Question: I use Managed DirectX with C# to texture a sphere ('Mesh.Sphere').
I use the following code to calculate U and V:
'''
CustomVertex.PositionNormalTextured[] vertData = (CustomVertex.PositionNormalTextured[])tempMesh.VertexBuffer.Lock(0, typeof(CustomVertex.PositionNormalTextured), LockFlags.None, tempMesh.NumberVertices);
for (int i = 0; i < vertData.Length; ++i)
{
vertData[i].Tu = (float)(1.0 - (double)(0.5f + Math.Atan2(vertData[i].Nz, vertData[i].Nx) / (Math.PI * 2)));
vertData[i].Tv = (float)(0.5 - Math.Asin(vertData[i].Ny) / Math.PI);
}
'''
Now I have the problem, that the poles of the sphere and the poles of my texture (equirectangular projection) does not match.
The red points in the picture are the place where the poles of the sphere currently match the texture.
Can someone tell me what I can do to fix this problem?
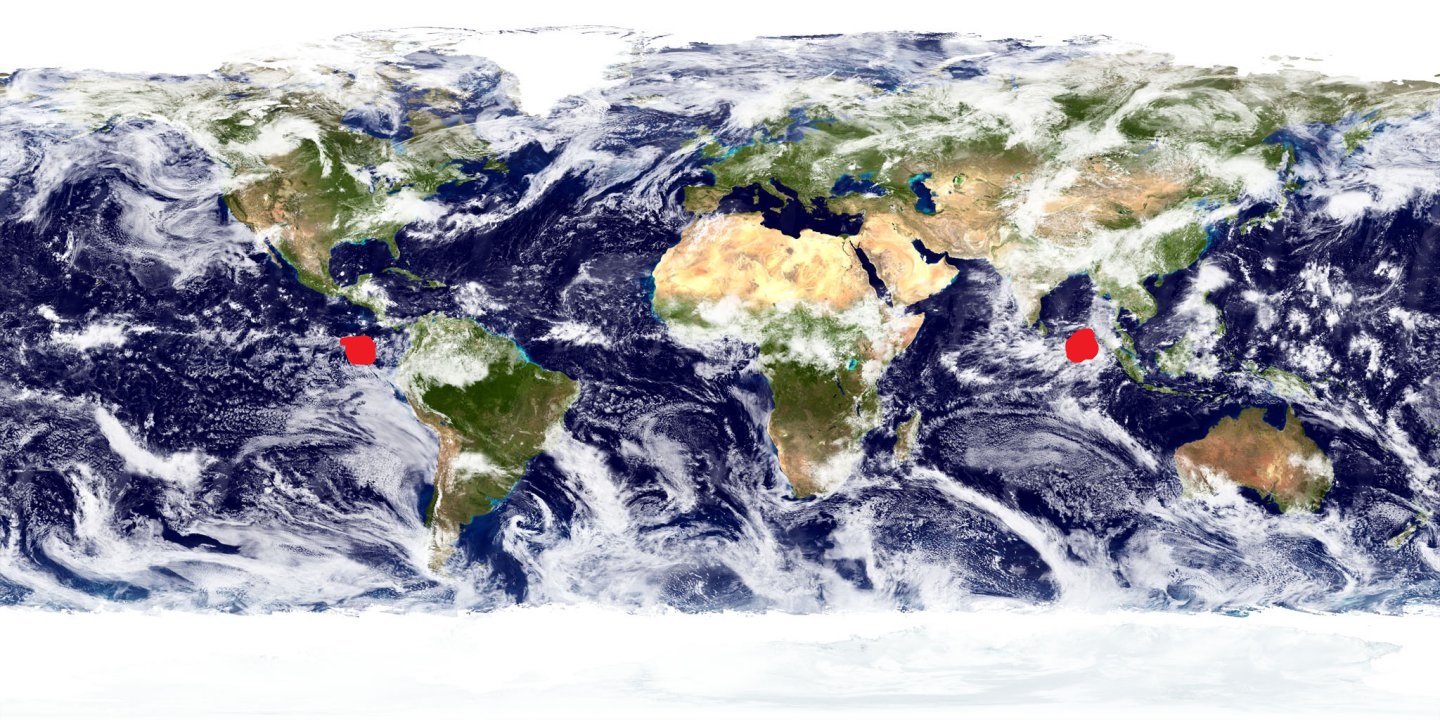
Answer: Your above code works perfectly provided the sphere is centered at the origin and y is up. I will demonstrate:
Applying the maths with the assumption that poles exist at 0, 1, 0 and 0, -1, 0 gives the following numbers of the poles.
'''
u = 1.0 - (0.5 + (atan2( 0, 0 ) / (2 * PI));
=> u = 1.0 - (0.5 + (0 / (2 * PI));
=> u = 1.0 - 0.5;
=> u = 0.5
v = 0.5 - (asin( 1 ) / PI)
=> v = 0
'''
and
'''
u = 0.5
v = 0.5 - (asin( -1 ) / PI)
=> v = 0.5 - -0.5
=> v = 1.0
'''
Which are the correct values, for u and v, ie (0.5, 0) and (0.5, 1).
If you are using z-up then this WILL give incorrect values (as you would need to swap the y and z over in your calculations) but it still does not give the pole values you are suggesting:
'''
u = 1.0 - (0.5 + (atan2( 1, 0 ) / (2 * PI));
=> u = 1.0 - (0.5 + (PI / (2 * PI)))
=> u = 1.0 - (0.5 + 0.5);
=> u = 0
v = 0.5 - (asin( 0 ) / PI)
=> v = 0.5 - (0 / PI)
=> v = 0.5
'''
and
'''
u = 1.0 - (0.5 + (atan2( -1, 0 ) / (2 * PI));
=> u = 1.0 - (0.5 + (-PI / (2 * PI)))
=> u = 1.0 - (0.5 - 0.5);
=> u = 1.0
v = 0.5 - (asin( 0 ) / PI)
=> v = 0.5 - (0 / PI)
=> v = 0.5
'''
The reason for this is fairly sensible. In the u direction the sphere wraps entirely round. ie a u of 0 is the same as a u of 1. This happens entirely in the x-z plane in the equation you have posted (y is not considered for u). This is why it is divided by 2 * pi or the number of radians in a full circle. The v direction does not wrap around. In fact it only applies to half the range and thus a division pi. You'll note that only y is used in the calculation and, hence, x and z do not affect the v calculation.
Hope that helps.